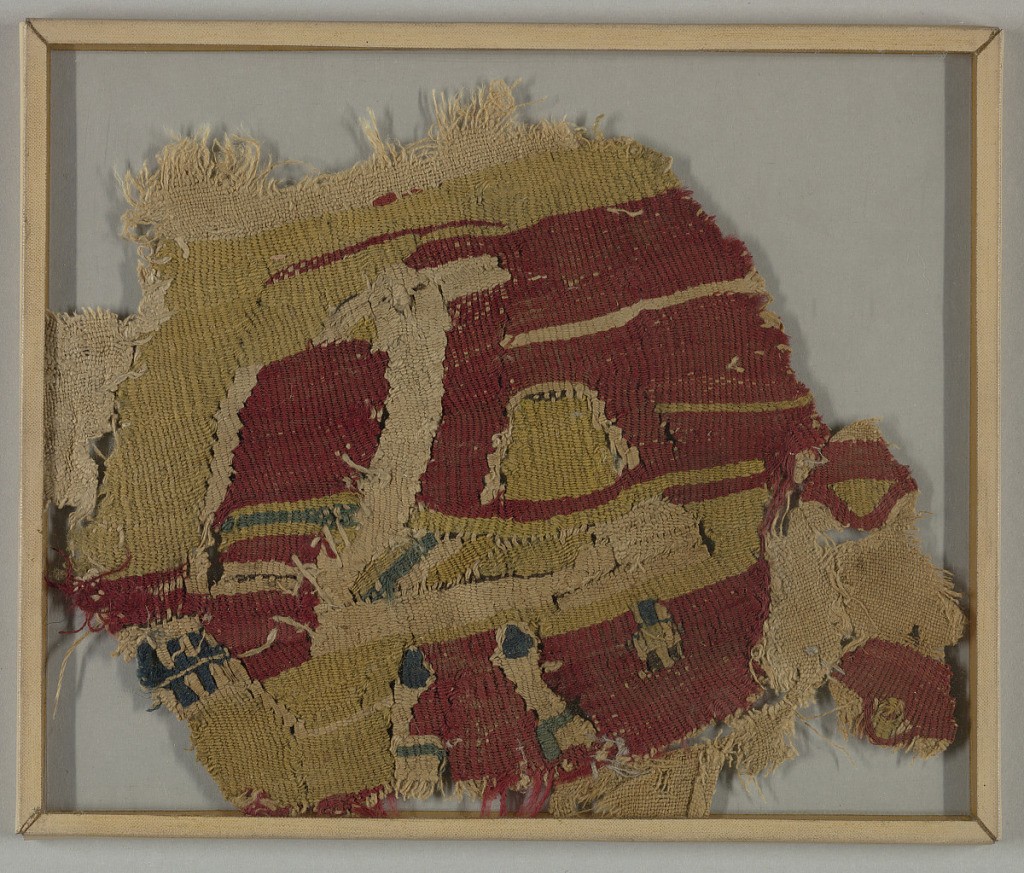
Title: Roundel
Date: late 2nd–early 10th century
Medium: wool, linen Technique: tapestry weave
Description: Rough hexagonal medallion with striding fantastic animal suggesting combination of ostrich and rabbit, in blue, green and yellow wool and natural linen on dark red ground with a few indistinguishable landscape conventions. Remains of linen cloth ground at top and side. Paired linen warps in tapestry area.